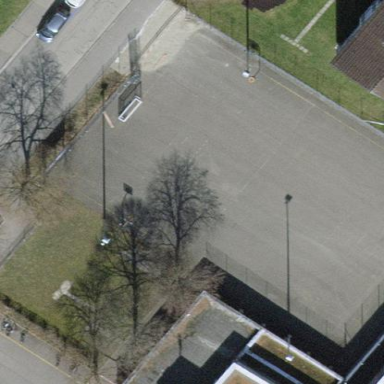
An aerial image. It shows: Soccer field with asphalt surface.